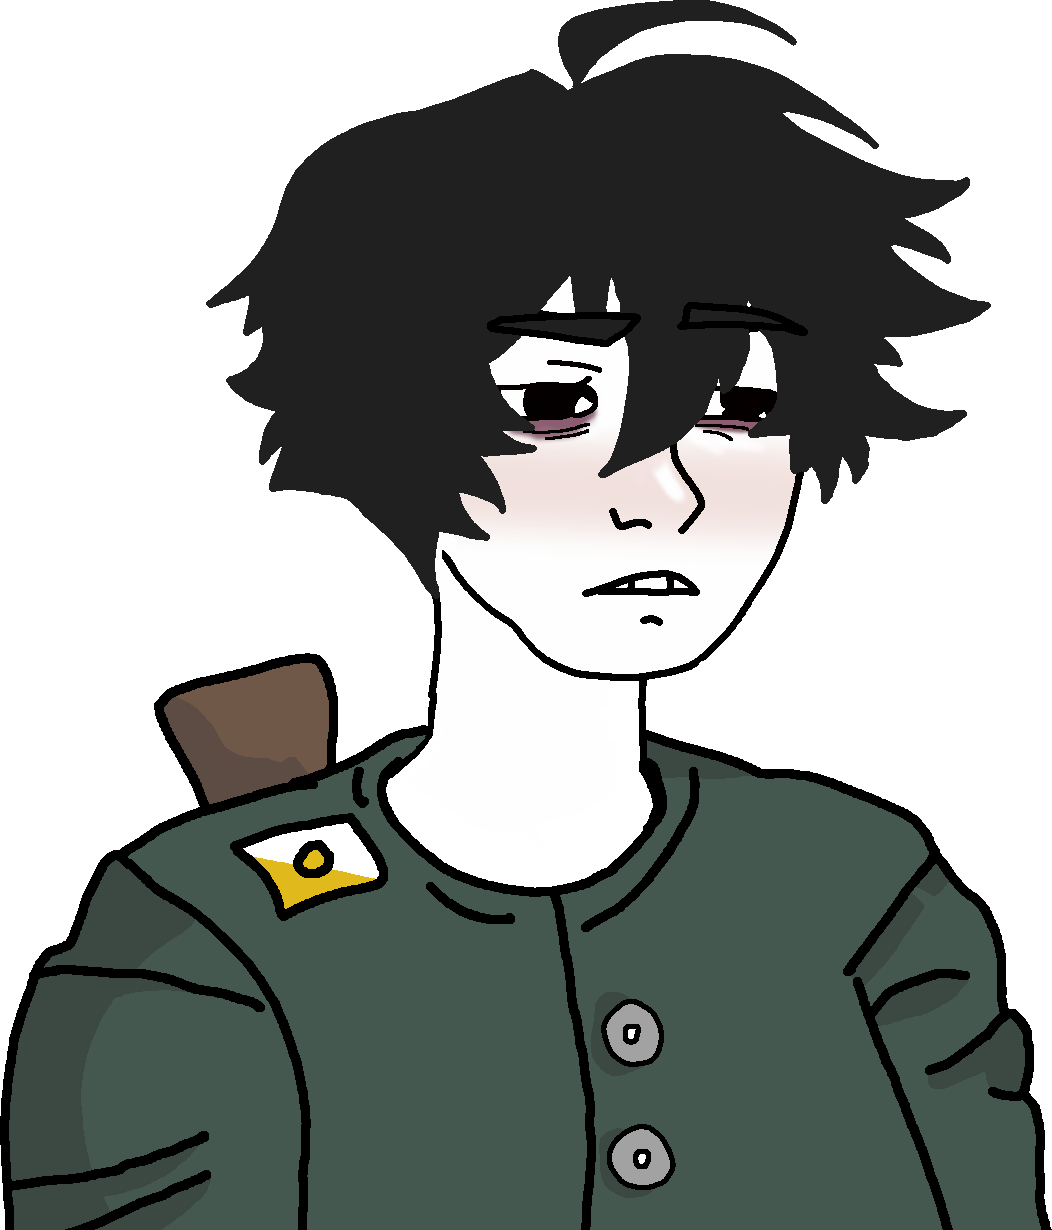
Label: 5_Twinkjak